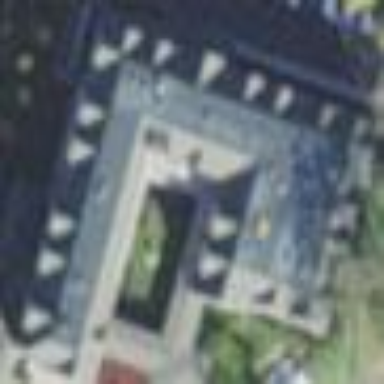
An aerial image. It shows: Part of building.